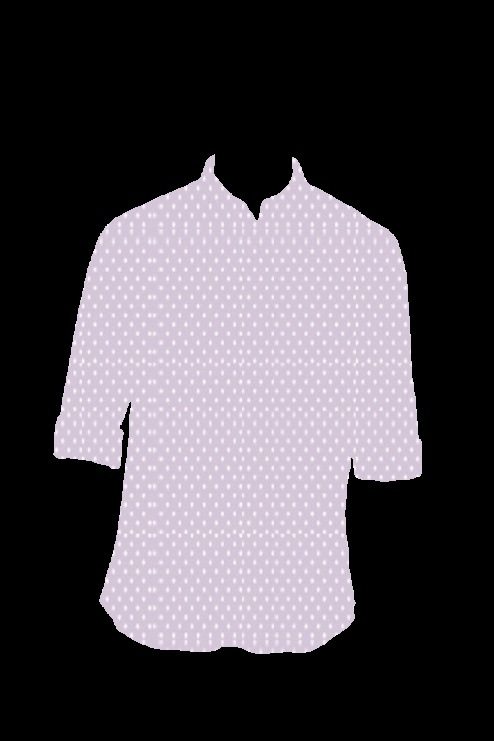
lilac polka dot tee